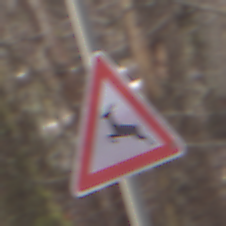
Verkehrszeichen: WildwechselRechts
Umgebung: Outdoor, Nature
Tageszeit: Midday
Wetter: Overcast
Licht: Natural
Jahreszeit: Autumn
Kontrast: LowContrast